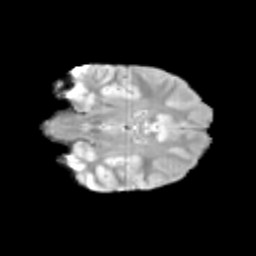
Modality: T2w
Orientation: coronal
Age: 13
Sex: male
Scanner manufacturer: siemens
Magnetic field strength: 3 T
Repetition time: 3.8 s
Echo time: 0.07 s